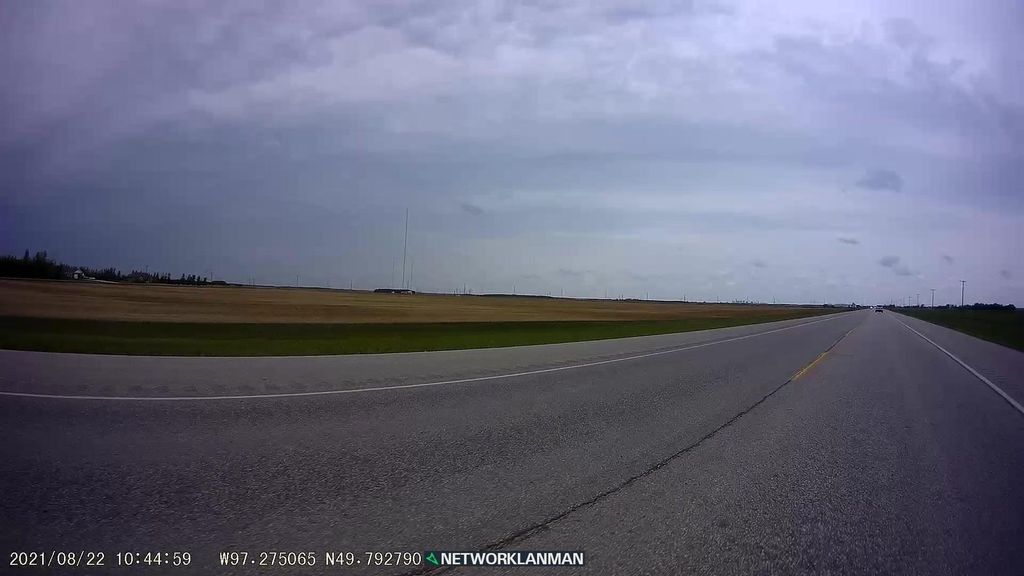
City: winnipeg